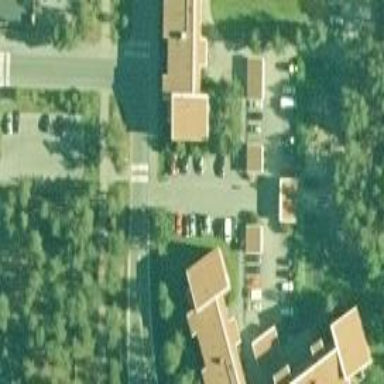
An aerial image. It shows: Parking area with surface.